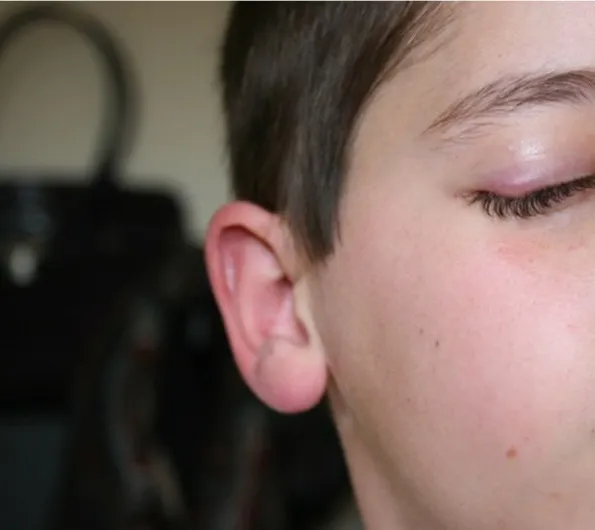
The natural history of a right eyelid necrotizing lesion - early stage.
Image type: medical_photograph (oral_photograph)